Question: I'm querying a Lucene index file which structure I didn't build. This index contains Documents with fields structured like this:

As you can see the 'type' field is always empty, however the 'all' field contains data formatted in a way so that is searchable and it contains a 'type=ta' sort of syntax.
The weird thing is that when I query this index using 'type:ta' it actually outputs something even though the type field is always empty.
What's happening here?
After googling a bit more I found out a weird concept (at least for me, coming from SQL database background) that data can be stored (Store.YES and Store.NO) in different ways . <URL>
This is a very unusual concept for me as I don't find many reasons to NOT store data. What's the reason behind using Store.NO? I will most likely always want to have the data there even though I'm not displaying it anywhere... I mean if data is indexed it must be stored anyhow, right?
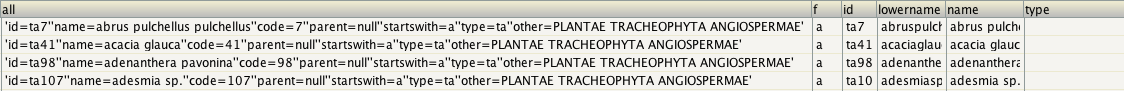
Answer: > What's the reason behind using Store.NO?
Consider the queries:
1. What documents contain the term 'foo'?
2. What terms does document '1234' contain?
An index for the first will map 'term -> document'. The second will map 'document -> term'. Most people only want to use Lucene for the first type of query, so they only build the first type of index (Store.NO). If you want to do the second type of query, you'll need to build both types of indices. This takes up more space. (It is in theory possible to loop through all terms and figure out the document without actually building this index, but it's slow.)
"Reverse index" might be a more appropriate name than "store."